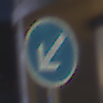
Verkehrszeichen: VorgeschriebeneVorbeifahrtLinks
Umgebung: Outdoor, Urban
Tageszeit: Night
Wetter: PartlyCloudy
Licht: Artificial
Jahreszeit: NotSpecified
Kontrast: HighContrast